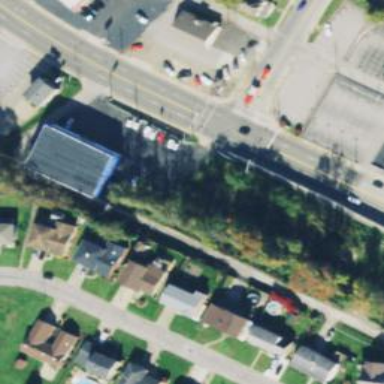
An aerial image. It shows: Alleyway designated as service road.